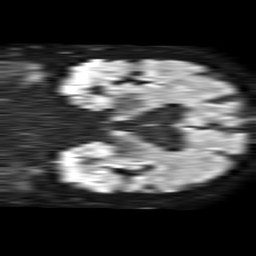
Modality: TRACE
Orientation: coronal
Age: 75
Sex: male
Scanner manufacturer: philips
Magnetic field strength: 1.5 T
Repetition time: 4.6 s
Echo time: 0.08631 s